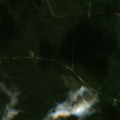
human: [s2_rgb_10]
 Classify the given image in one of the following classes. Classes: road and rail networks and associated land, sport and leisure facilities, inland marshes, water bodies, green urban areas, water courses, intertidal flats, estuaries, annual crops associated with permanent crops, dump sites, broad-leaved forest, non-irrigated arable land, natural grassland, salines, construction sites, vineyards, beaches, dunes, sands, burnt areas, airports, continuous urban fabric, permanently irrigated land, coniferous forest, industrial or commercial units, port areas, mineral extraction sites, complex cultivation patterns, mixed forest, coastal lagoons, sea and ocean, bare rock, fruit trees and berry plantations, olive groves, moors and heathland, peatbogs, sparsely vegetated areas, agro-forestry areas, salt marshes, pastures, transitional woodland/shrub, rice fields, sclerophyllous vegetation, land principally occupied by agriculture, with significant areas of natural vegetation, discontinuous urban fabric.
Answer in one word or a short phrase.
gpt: coniferous forest, mixed forest, transitional woodland/shrub